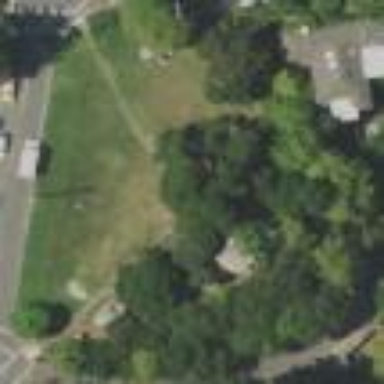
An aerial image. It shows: Park.